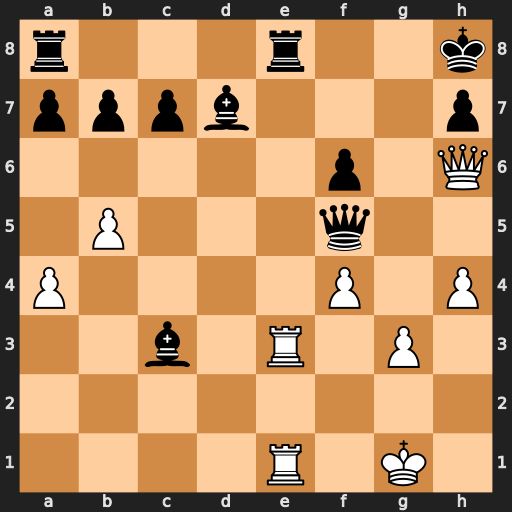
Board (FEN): r3r2k/pppb3p/5p1Q/1P3q2/P4P1P/2b1R1P1/8/4R1K1
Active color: w
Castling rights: -
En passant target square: -
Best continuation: Rxe8+ Rxe8 Rxe8+ Bxe8 Qf8#